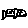
Label: fish